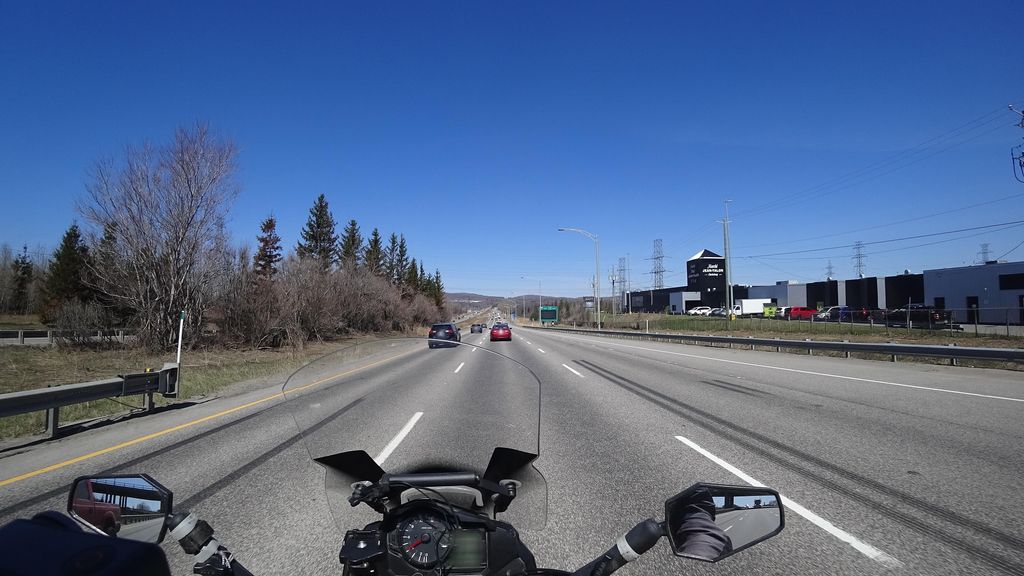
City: quebec_city